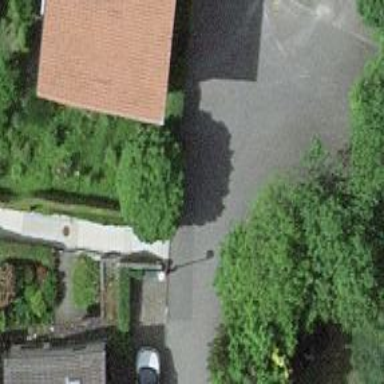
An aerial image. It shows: Set of steps on the road.